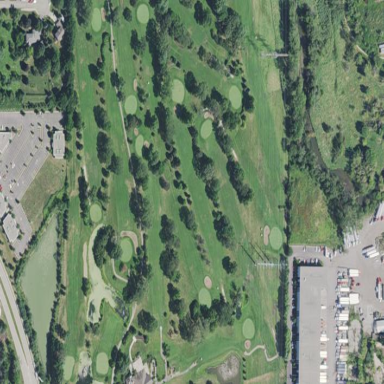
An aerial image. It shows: Golf course.